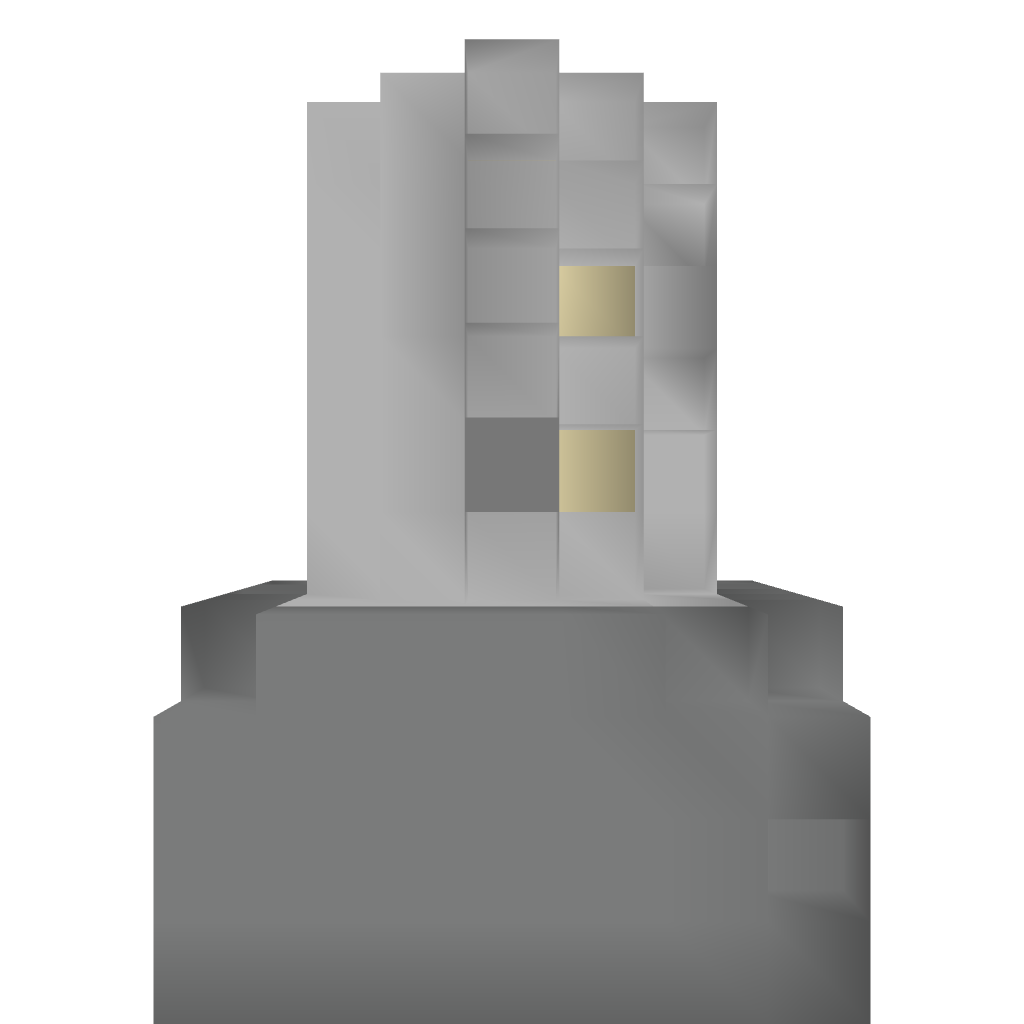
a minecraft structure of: Chafariz/Fonte Pistomática - Piston Fountain